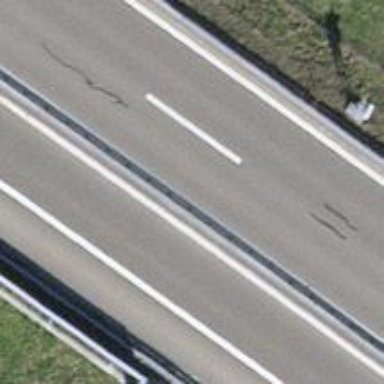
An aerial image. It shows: Motorroad bridge with asphalt surface. It is classified as trunk highway.